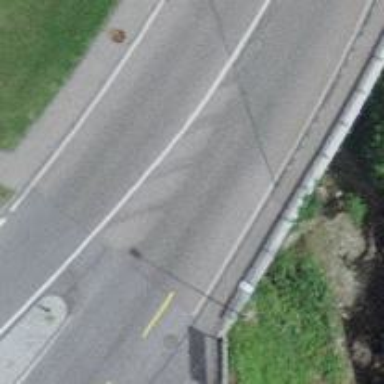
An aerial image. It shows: Primary highway bridge with asphalt surface. It includes designated lane for cyclists.